Question: I have a bit of a situation. What I need is a plot with a black background with several white circles drawn on top of that black background.
I managed to do this using the following code:
'''
import numpy
import matplotlib.pyplot as plt
fig = plt.figure()
ax = fig.add_subplot(1, 1, 1, aspect = "equal", axisbg = "black")
ax.add_artist(plt.Circle((0., 0., .5), color = "white"))
plt.xlim(-5, 5)
plt.ylim(-5, 5)
fig.savefig("test.png", dpi = 300)
plt.show()
'''
This produces the following result:

Now, what I would like to do is make this image transparent. So what this means is that only the white circle should become transparent. You might already be able to see the problem arising because if I would set 'transparent = True'. The black background automatically becomes transparent and I lose the colour black from my figure.
Another thing I tried is to not set 'transparent = True' in 'savefig' but to actually set the option 'alpha = 0.' in 'plt.Circle'. This makes the white circle actually transparent which is the end goal. However, because it is transparent I am left with an entire black background. Any ideas to solve this problem?
I want to save a transparent version of the figure in which the white circle is transparent while the black parts are not.
I know I can use different programs such as 'inkscape' and 'gimp' to create what I want. However, I really need to do it within python as well due to other operations I need to perform.
Thank you!
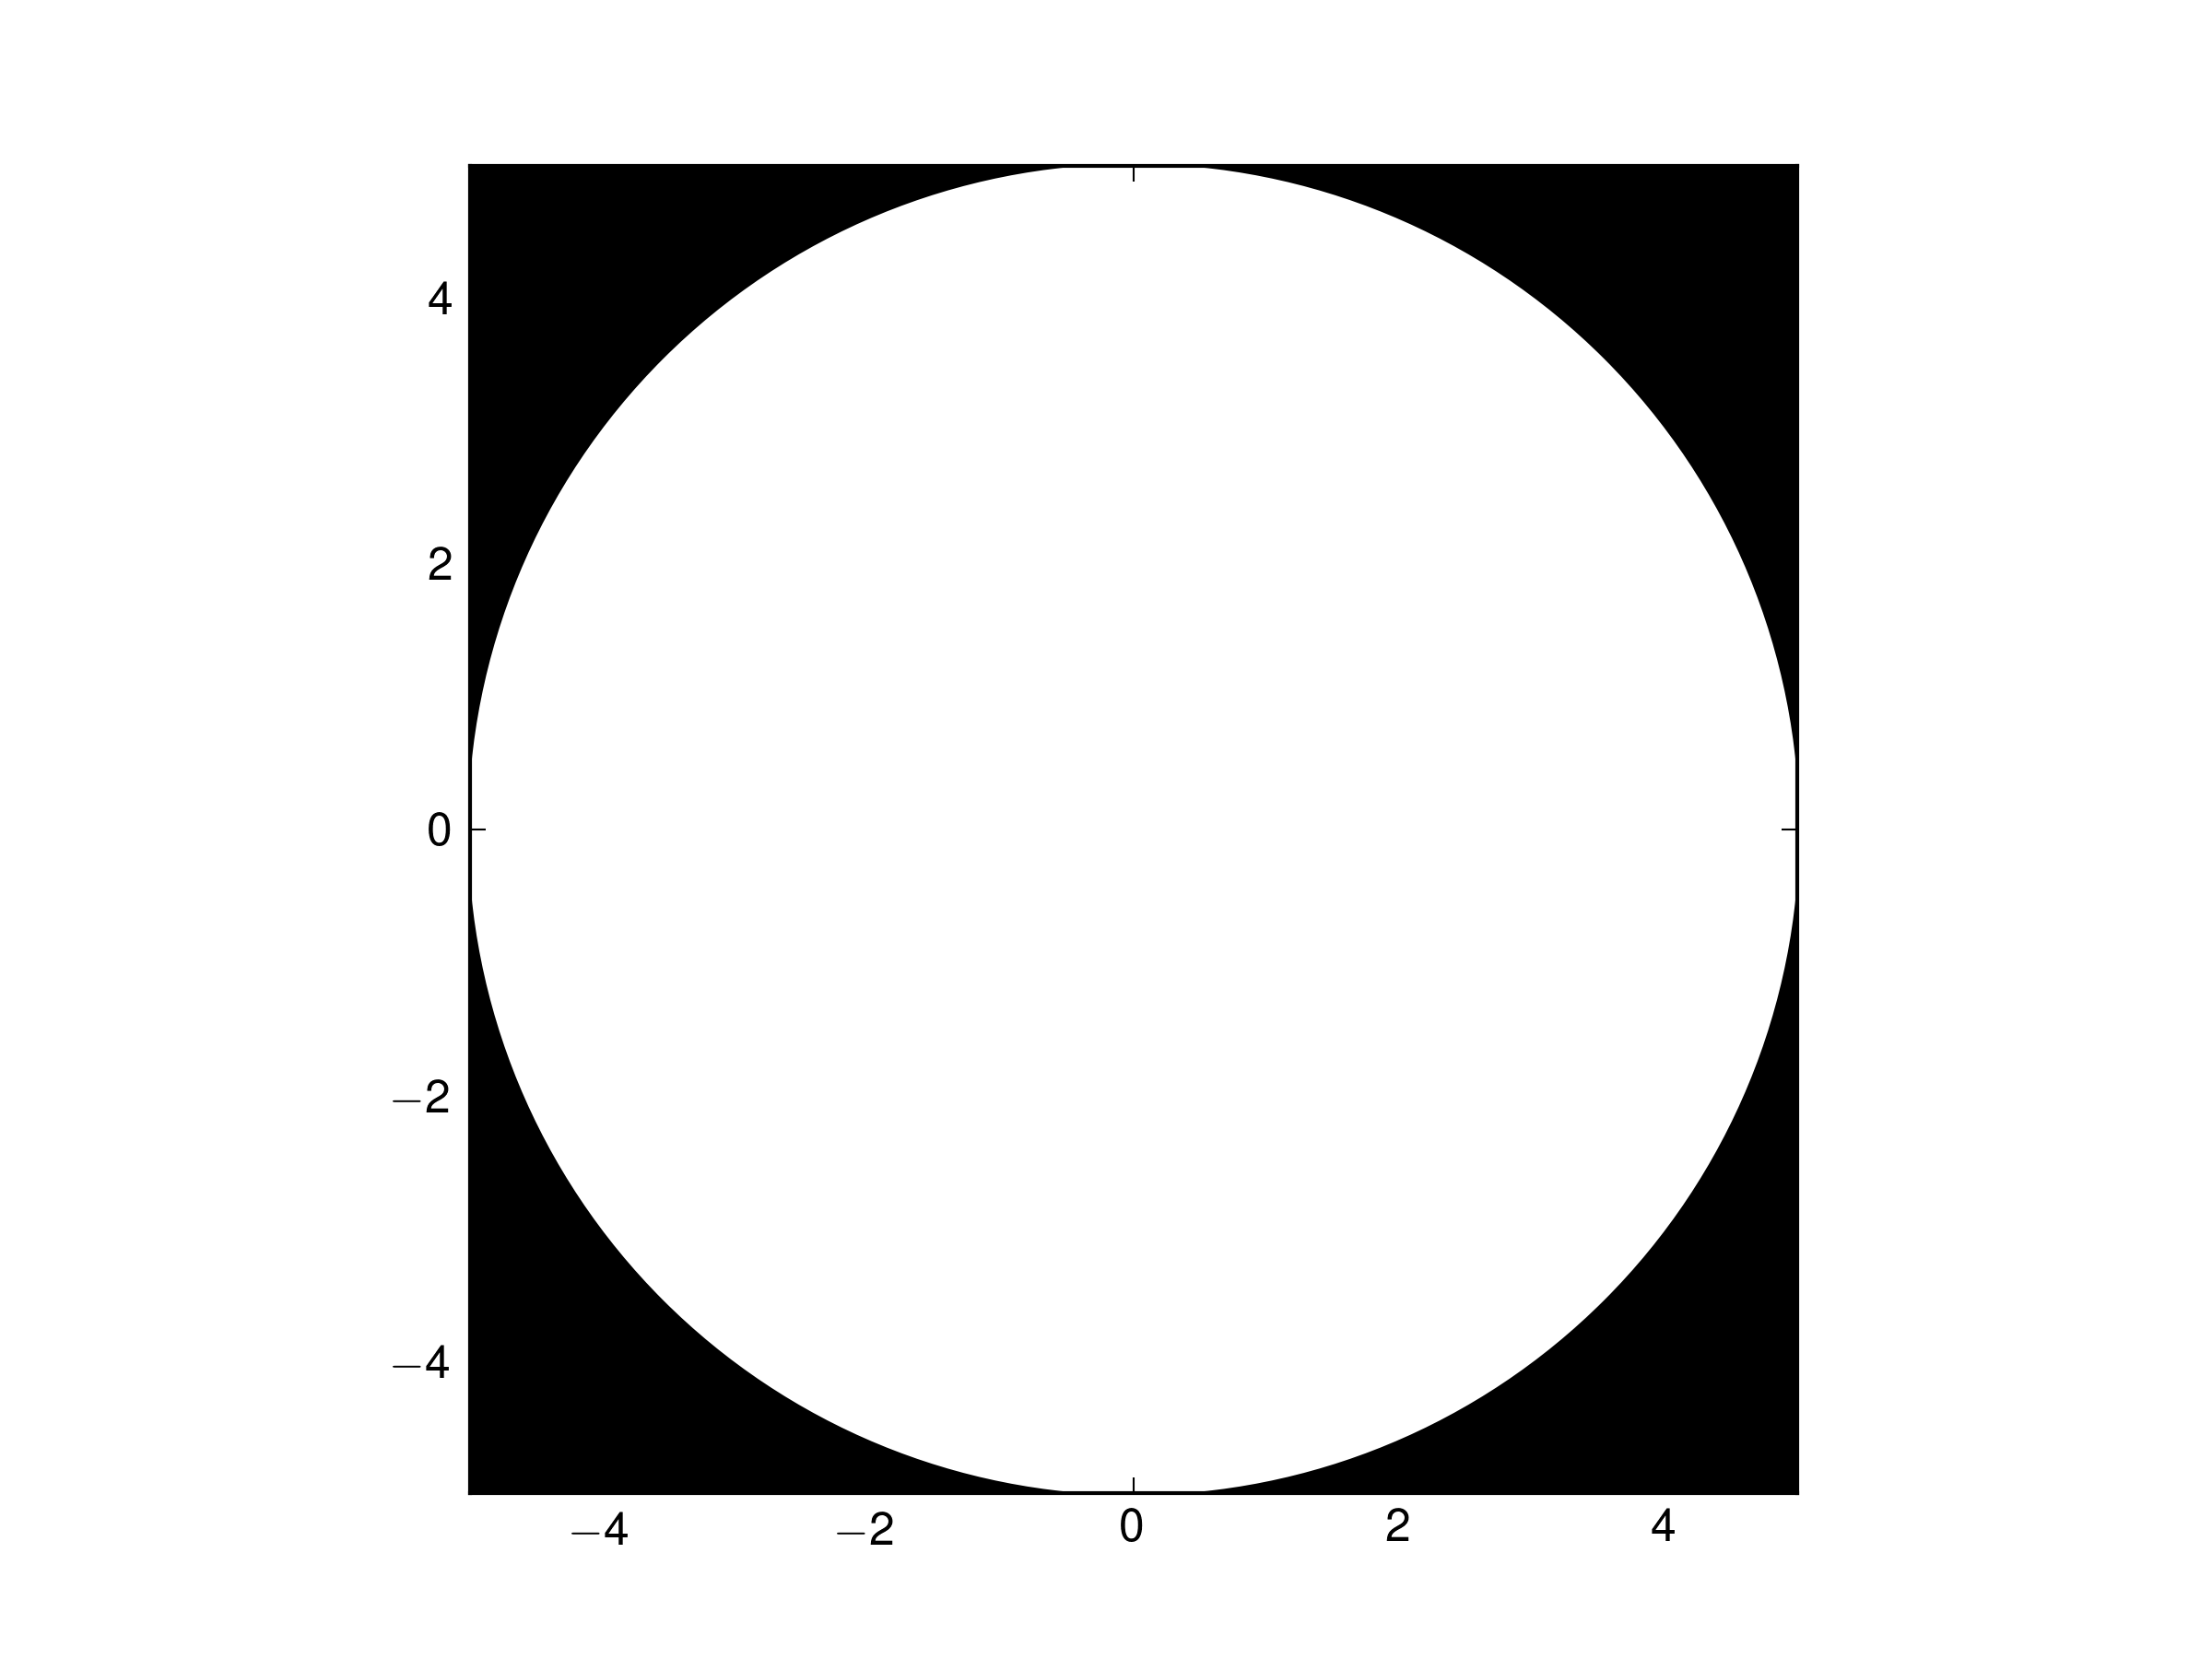
Answer: Edit 3:
It has been clarified that the underlying question is:
how to put a 'black & transparent' mask in front of a matplotlib image produced by 'imshow' ?
The mask shall result from a matplotlib previously drawn black & white figure.
The following code demonstrate this feature by accessing and mixing the figure rgba bitmaps:
'''
import numpy as np
import matplotlib.pyplot as plt
import matplotlib.cm as cm
import matplotlib.mlab as mlab
def get_rgba_bitmap(fig):
fig.canvas.draw()
tab = fig.canvas.copy_from_bbox(fig.bbox).to_string_argb()
ncols, nrows = fig.canvas.get_width_height()
return np.fromstring(tab, dtype=np.uint8).reshape(nrows, ncols, 4)
def black_white_to_black_transpa(rgba):
rgba[:, :, 3] = 255 - rgba[:, :, 0]
rgba[:, :, 0:3] = 0
def over(rgba1, rgba2):
if rgba1.shape != rgba2.shape:
raise ValueError("rgba1 and rgba2 shall have same size")
alpha = np.expand_dims(rgba1[:, :, 3] / 255., 3)
rgba = np.array(rgba1 * alpha + rgba2 * (1.-alpha), dtype = np.uint8)
return rgba[:, :, 0:3]
# fig 1)
fig1 = plt.figure(facecolor = "white")
fig1.set_dpi(300)
ax1 = fig1.add_subplot(1, 1, 1, aspect = "equal", axisbg = "black")
ax1.add_artist(plt.Circle((0., 0., .5), color = "white"))
ax1.set_xlim(-5, 5)
ax1.set_ylim(-5, 5)
bitmap_rgba1 = get_rgba_bitmap(fig1)
black_white_to_black_transpa(bitmap_rgba1)
# fig 2
fig2 = plt.figure(facecolor = "white")
fig2.set_dpi(300)
delta = 0.025
ax2 = fig2.add_subplot(1, 1, 1, aspect = "equal", axisbg = "black")
ax2.set_xlim(-5, 5)
ax2.set_ylim(-5, 5)
x = y = np.arange(-3.0, 3.0, delta)
X, Y = np.meshgrid(x, y)
Z1 = mlab.bivariate_normal(X, Y, 1.0, 1.0, 0.0, 0.0)
Z2 = mlab.bivariate_normal(X, Y, 1.5, 0.5, 1, 1)
Z = Z2-Z1 # difference of Gaussians
im = ax2.imshow(Z, interpolation='bilinear', cmap=cm.jet,
origin='lower', extent=[-5, 5, -5, 5],
vmax=abs(Z).max(), vmin=-abs(Z).max())
bitmap_rgba2 = get_rgba_bitmap(fig2)
# now saving the composed figure
fig = plt.figure()
fig.patch.set_alpha(0.0)
ax = fig.add_axes([0., 0., 1., 1.])
ax.patch.set_alpha(0.0)
ax.imshow(over(bitmap_rgba1, bitmap_rgba2))
plt.axis('off')
fig.savefig("test_transpa.png", dpi=300)
plt.show()
'''
Giving:

I tested with your initial photonic test case and the pic quality seems OK

Now if you want the figure background transparent too:
- 'fig1 = plt.figure(facecolor='white')''black_white_to_black_transpa'- 'fig2.patch.set_alpha(0.0)''bitmap_rgba2'- 'bitmap_rgba1''bitmap_rgba2''over'
> '''
def over(rgba1, rgba2):
if rgba1.shape != rgba2.shape:
raise ValueError("rgba1 and rgba2 shall have same size")
alpha1 = np.expand_dims(rgba1[:, :, 3] / 255., axis=3)
alpha2 = np.expand_dims(rgba2[:, :, 3] / 255., axis=3)
alpha = 1. - (1.-alpha1) * (1.-alpha2)
C1 = rgba1[:, :, 0:3]
C2 = rgba2[:, :, 0:3]
C = (alpha1 * C1 + (1-alpha1) * alpha2 * C2) / alpha
rgba = np.empty_like(rgba1, dtype = np.uint8)
rgba[:, :, 0:3] = C
rgba[:, :, 3] = 255 * alpha[:, :, 0]
return rgba
'''
It seems there is an inconsistence between the array returned by'to_string_argb' and the one expected by 'imshow' (order of the rgb channels). A possible solution is to change 'ax.imshow(over(bitmap_rgba1, bitmap_rgba2))' to:
'''
over_tab = over(bitmap_rgba1, bitmap_rgba2)
over_tab[:, :, 0:3] = over_tab[:, :, ::-1][:, :, 1:4]
ax.imshow(over_tab)
'''